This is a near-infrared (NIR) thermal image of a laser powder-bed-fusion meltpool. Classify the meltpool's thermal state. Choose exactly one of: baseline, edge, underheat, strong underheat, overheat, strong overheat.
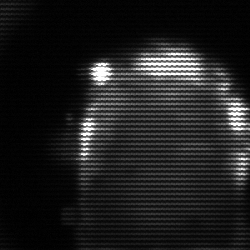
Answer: baseline